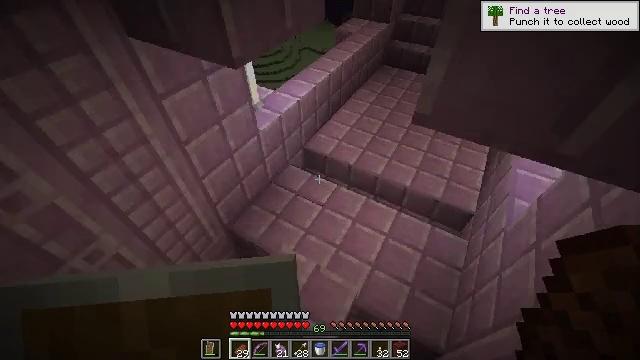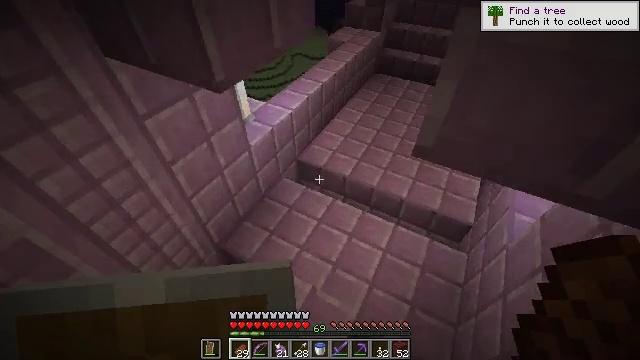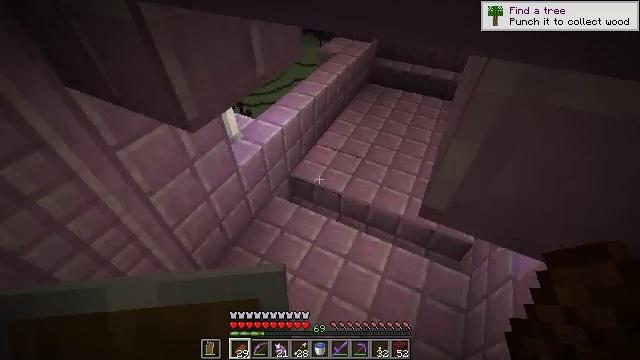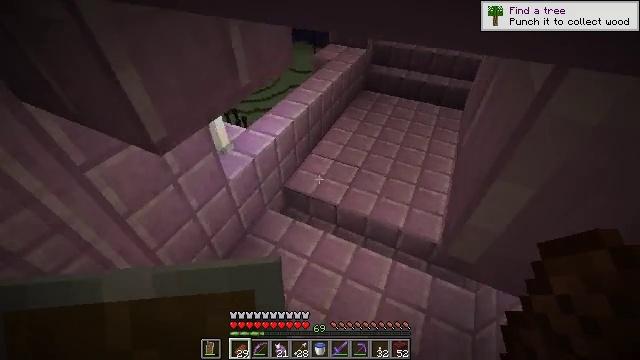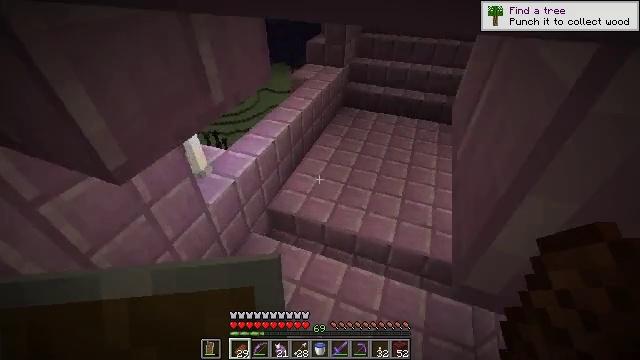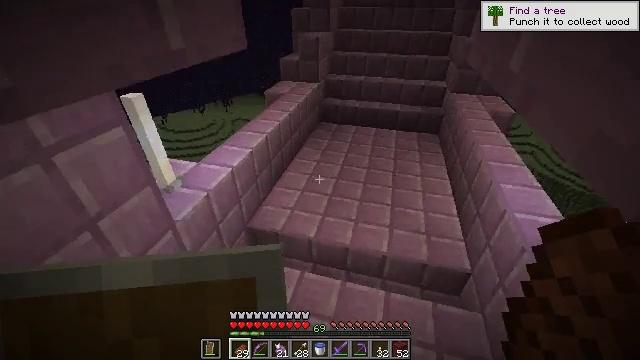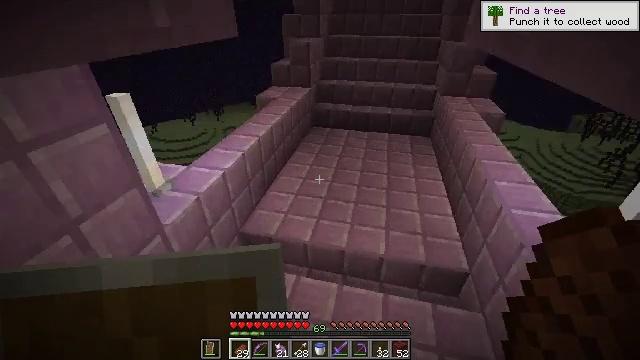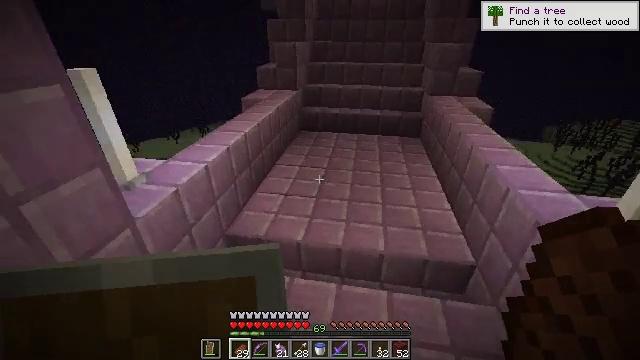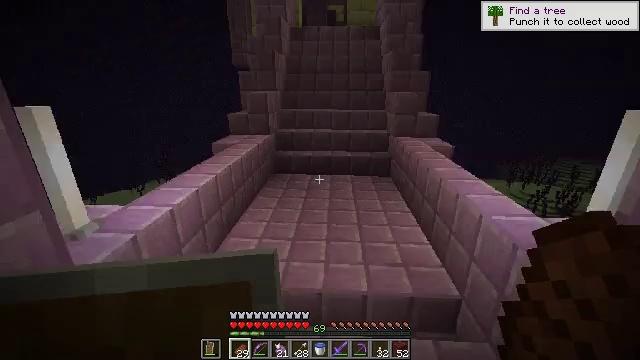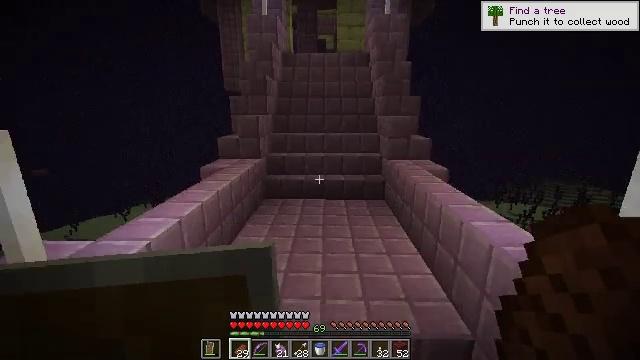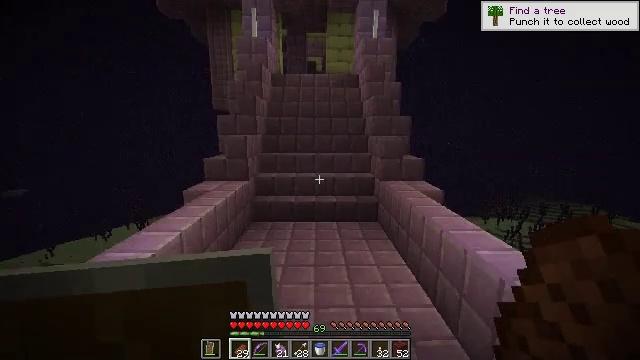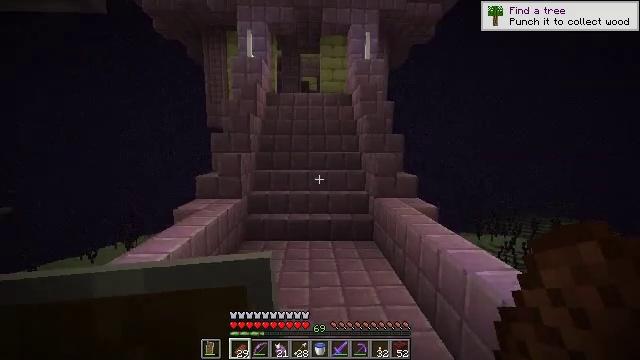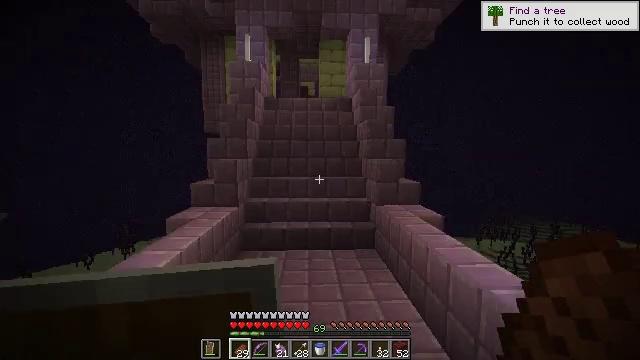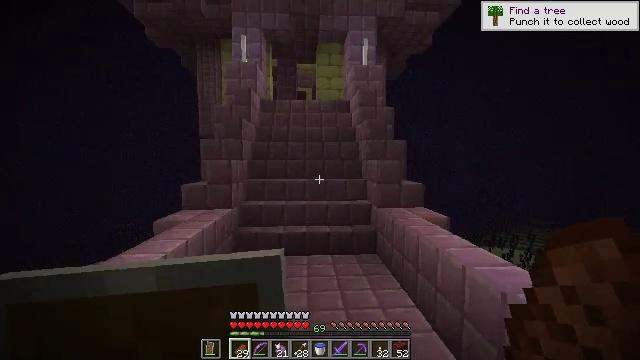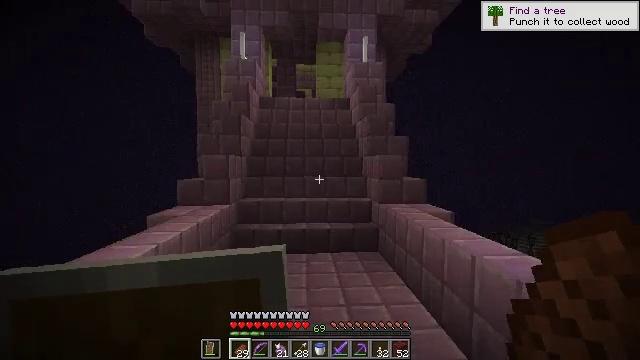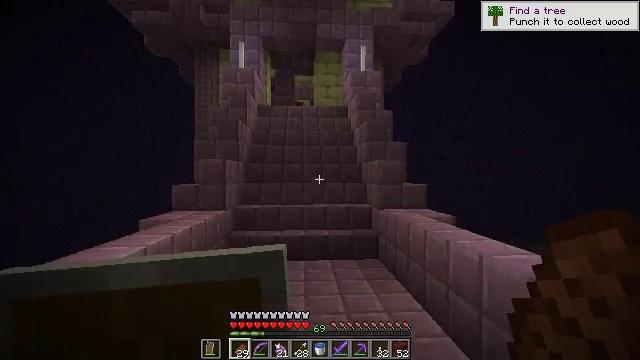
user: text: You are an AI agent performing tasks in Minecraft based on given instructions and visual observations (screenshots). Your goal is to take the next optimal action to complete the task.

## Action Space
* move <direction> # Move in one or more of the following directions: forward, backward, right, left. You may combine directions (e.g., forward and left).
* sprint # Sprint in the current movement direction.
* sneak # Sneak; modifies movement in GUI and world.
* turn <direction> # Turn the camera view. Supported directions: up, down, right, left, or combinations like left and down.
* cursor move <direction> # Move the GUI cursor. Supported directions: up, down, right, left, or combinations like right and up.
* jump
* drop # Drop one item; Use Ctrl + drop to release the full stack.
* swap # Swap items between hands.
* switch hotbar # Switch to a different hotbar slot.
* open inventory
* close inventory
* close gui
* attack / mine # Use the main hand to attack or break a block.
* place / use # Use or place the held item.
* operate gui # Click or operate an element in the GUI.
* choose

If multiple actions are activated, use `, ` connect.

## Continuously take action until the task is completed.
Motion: motion action
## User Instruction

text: Left click on the ender chest to mine.
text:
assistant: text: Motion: move forward, turn right and up
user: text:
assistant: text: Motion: move forward, turn right and up
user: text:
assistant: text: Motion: move forward, turn right and up
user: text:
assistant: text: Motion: move forward, turn right and up
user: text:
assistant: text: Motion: move forward, turn right and up
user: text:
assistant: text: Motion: move forward, turn right and up
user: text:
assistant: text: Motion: move forward, turn right and up
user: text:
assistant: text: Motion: move forward, turn right and up
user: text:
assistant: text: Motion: move forward, turn right and up
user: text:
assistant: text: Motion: move forward, turn right and up
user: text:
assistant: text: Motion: move forward, turn right and up
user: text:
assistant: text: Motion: move forward, turn up
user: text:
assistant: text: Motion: move forward, turn up
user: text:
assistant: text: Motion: move forward
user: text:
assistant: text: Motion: move forward, turn up
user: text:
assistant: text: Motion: move forward, turn up
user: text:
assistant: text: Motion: move forward, turn up
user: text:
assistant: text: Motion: turn up
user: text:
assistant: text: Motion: no_op
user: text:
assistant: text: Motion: no_op
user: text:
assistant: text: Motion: no_op
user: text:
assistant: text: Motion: no_op
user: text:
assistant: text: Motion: no_op
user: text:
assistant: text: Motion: move forward
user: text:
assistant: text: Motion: move forward
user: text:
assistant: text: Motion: move forward
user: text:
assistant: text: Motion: no_op
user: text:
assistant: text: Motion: no_op
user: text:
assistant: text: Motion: move forward
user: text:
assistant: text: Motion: move forward